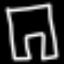
Label: pants